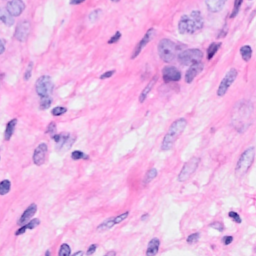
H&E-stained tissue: Breast